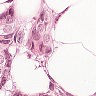
Metastatic tissue present: yes